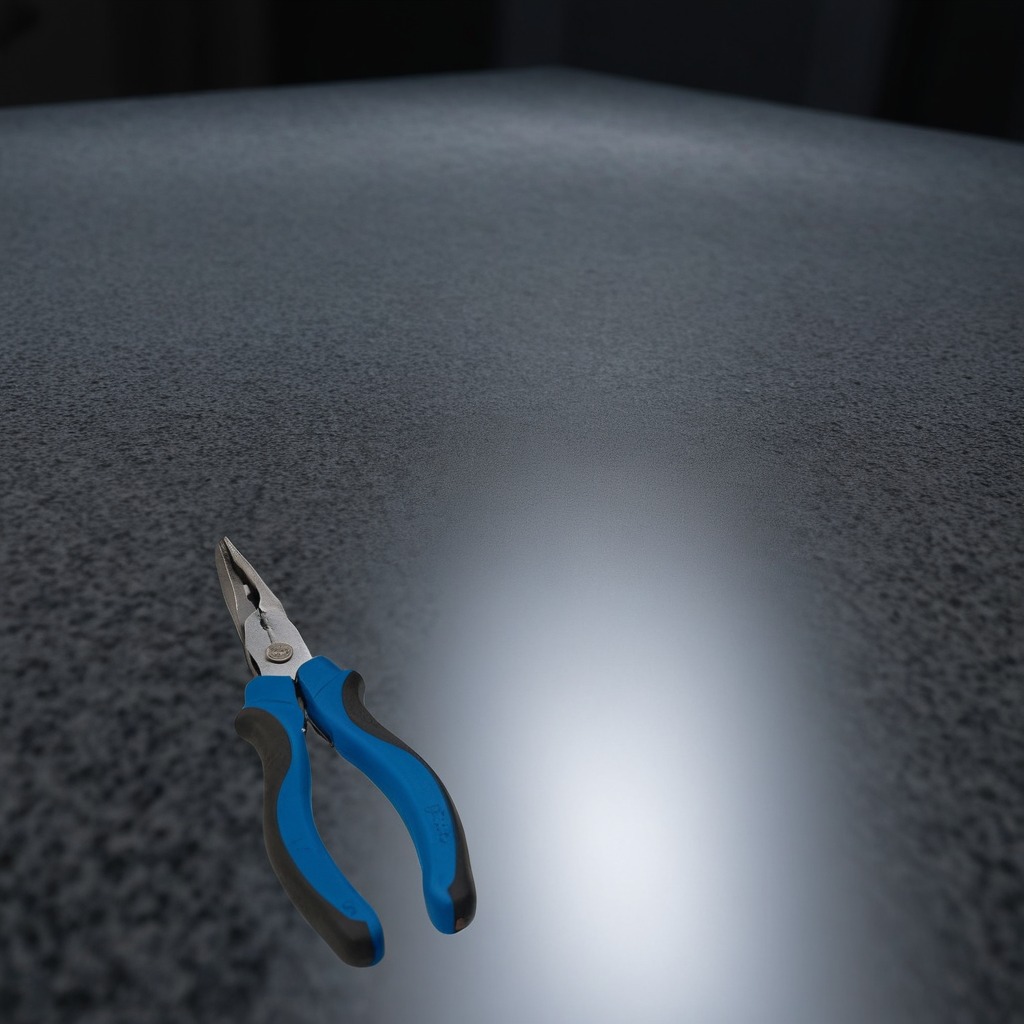
A plier is lying on the clean granite table inside a workshop at night.